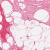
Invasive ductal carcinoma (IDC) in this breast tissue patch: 0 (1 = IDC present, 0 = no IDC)